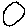
Label: circle